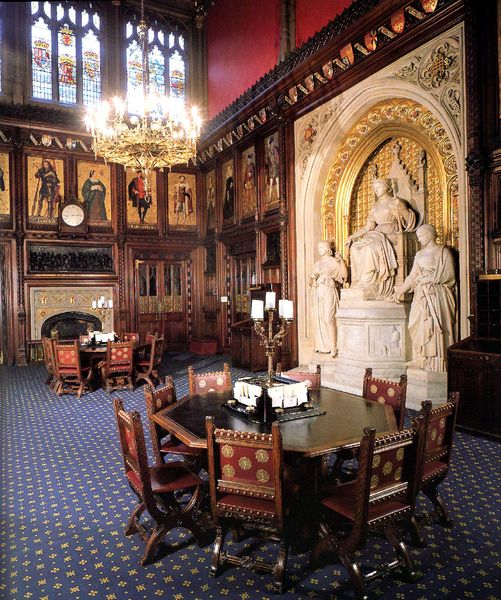
Titel: House of Lords im New Westminster Palace in London
Künstler: Augustus Wilby Northmore Pugin
Standort: London, Westminster Palace (EU - GB)
Schlagwörter: menschen, fenster, frau, glas, holz, marmor, raum, stuhl, stühle, tisch, tische, malerei, teppich, stein, innenraum, portrait, porträt, gold, sitzend, kamin, skulptur, statue, relief, saal, figuren, könig, thron, tafel, runde, wandgemälde, kerzen, kronleuchter, leuchter, lüster, foto, fotografie, photographie, nische, burg, sterne, trohn, mosaik, fries, wappen, buntglas, mittelalter, bibliothek, personengruppe, achteckig, kassetierung, ahnen, holzverkleidung, wandtäfelung, wandtafel, studiolo, flas